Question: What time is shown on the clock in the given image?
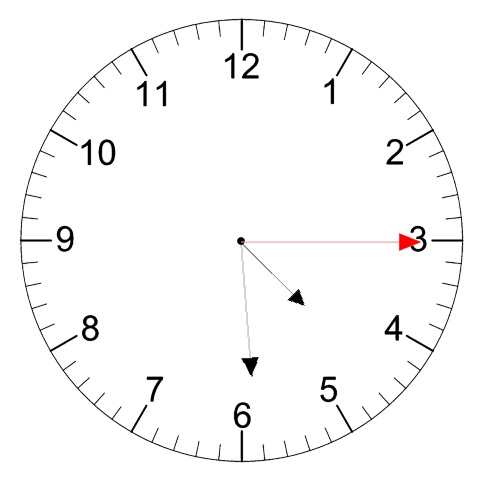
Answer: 04:29:15